I will show an image sequence of human cooking. I have annotated the images with numbered circles. Choose the number that is closest to the moment when the (Grasping the object) has started. You are a five-time world champion in this game. Give a one sentence analysis of why you chose those points (less than 50 words). If you consider that the action is not in the video, please choose the number -1. Provide your answer at the end in a json file of this format: {"points": []}
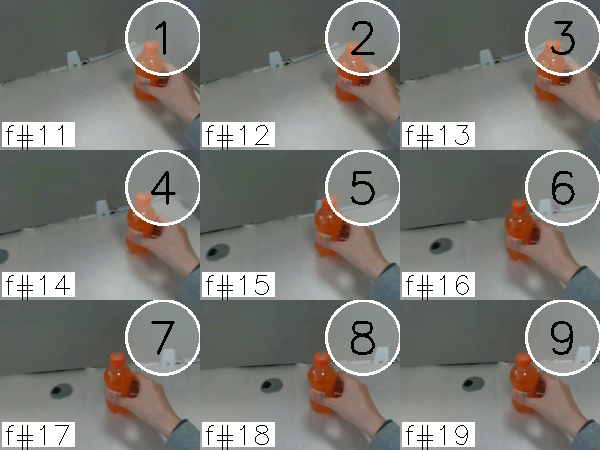
Frame 1 shows the clearest moment of hand-object contact.
{"points": [1]}